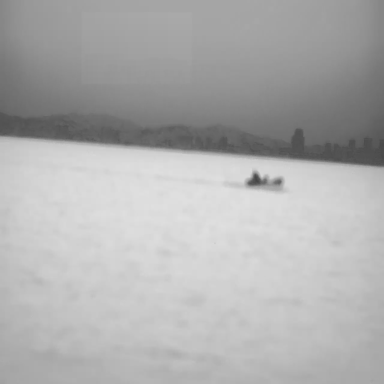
There is a bulk_carrier in the infrared image.